Interaction volume radius: 10 \u00c5
Interaction volume height: 30 \u00c5
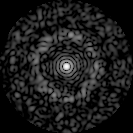
Disorder parameter: 0.8353